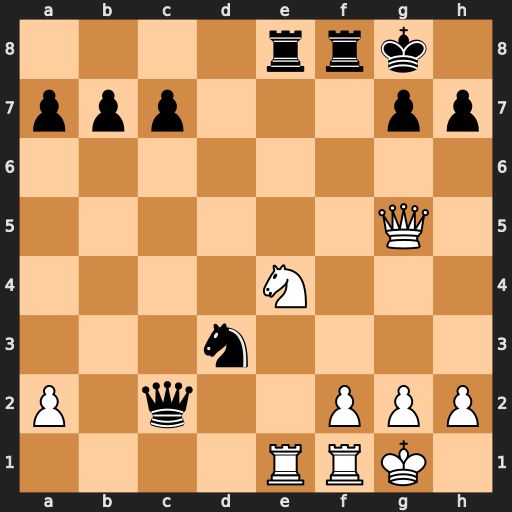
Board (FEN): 4rrk1/ppp3pp/8/6Q1/4N3/3n4/P1q2PPP/4RRK1
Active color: w
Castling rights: -
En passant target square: -
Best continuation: Nf6+ Rxf6 Rxe8+